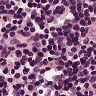
Metastatic tissue present: no